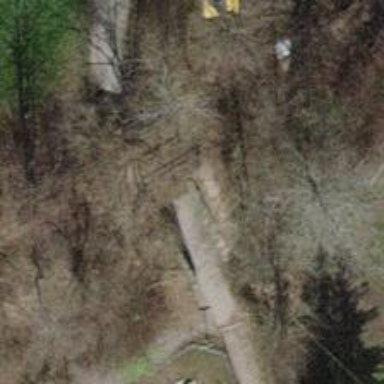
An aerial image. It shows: Footway tunnel.